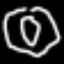
Label: donut